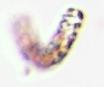
Label: Cerataulina_Guinardia_Dactyliosen